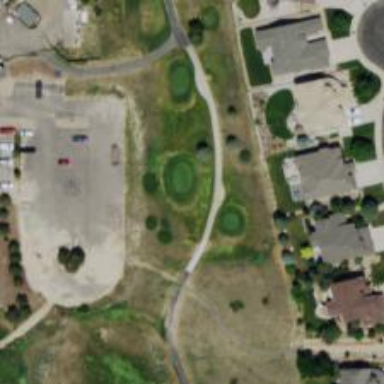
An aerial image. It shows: View of golf hole.